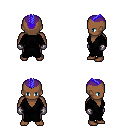
a pixel art fantasy rpg character, male body template, human, dark skin, gray robe, white pants, blue short mohawk hairstyle, metal gloves, four views (front, back, left, right), 2x2 character sprite sheet, small pixel art, hard edges, no anti-aliasing